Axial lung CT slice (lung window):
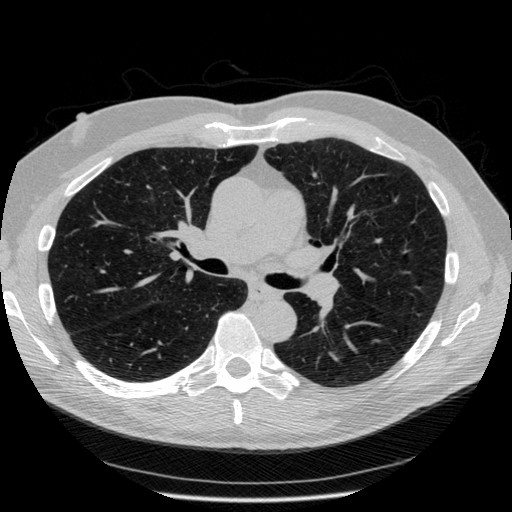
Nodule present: no